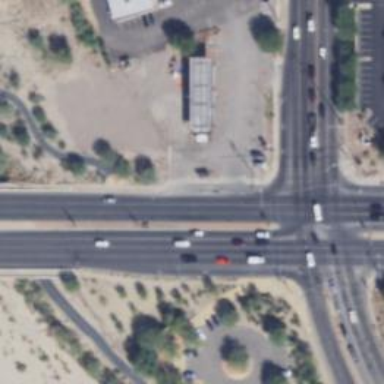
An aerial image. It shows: Crossing on the road.